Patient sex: F
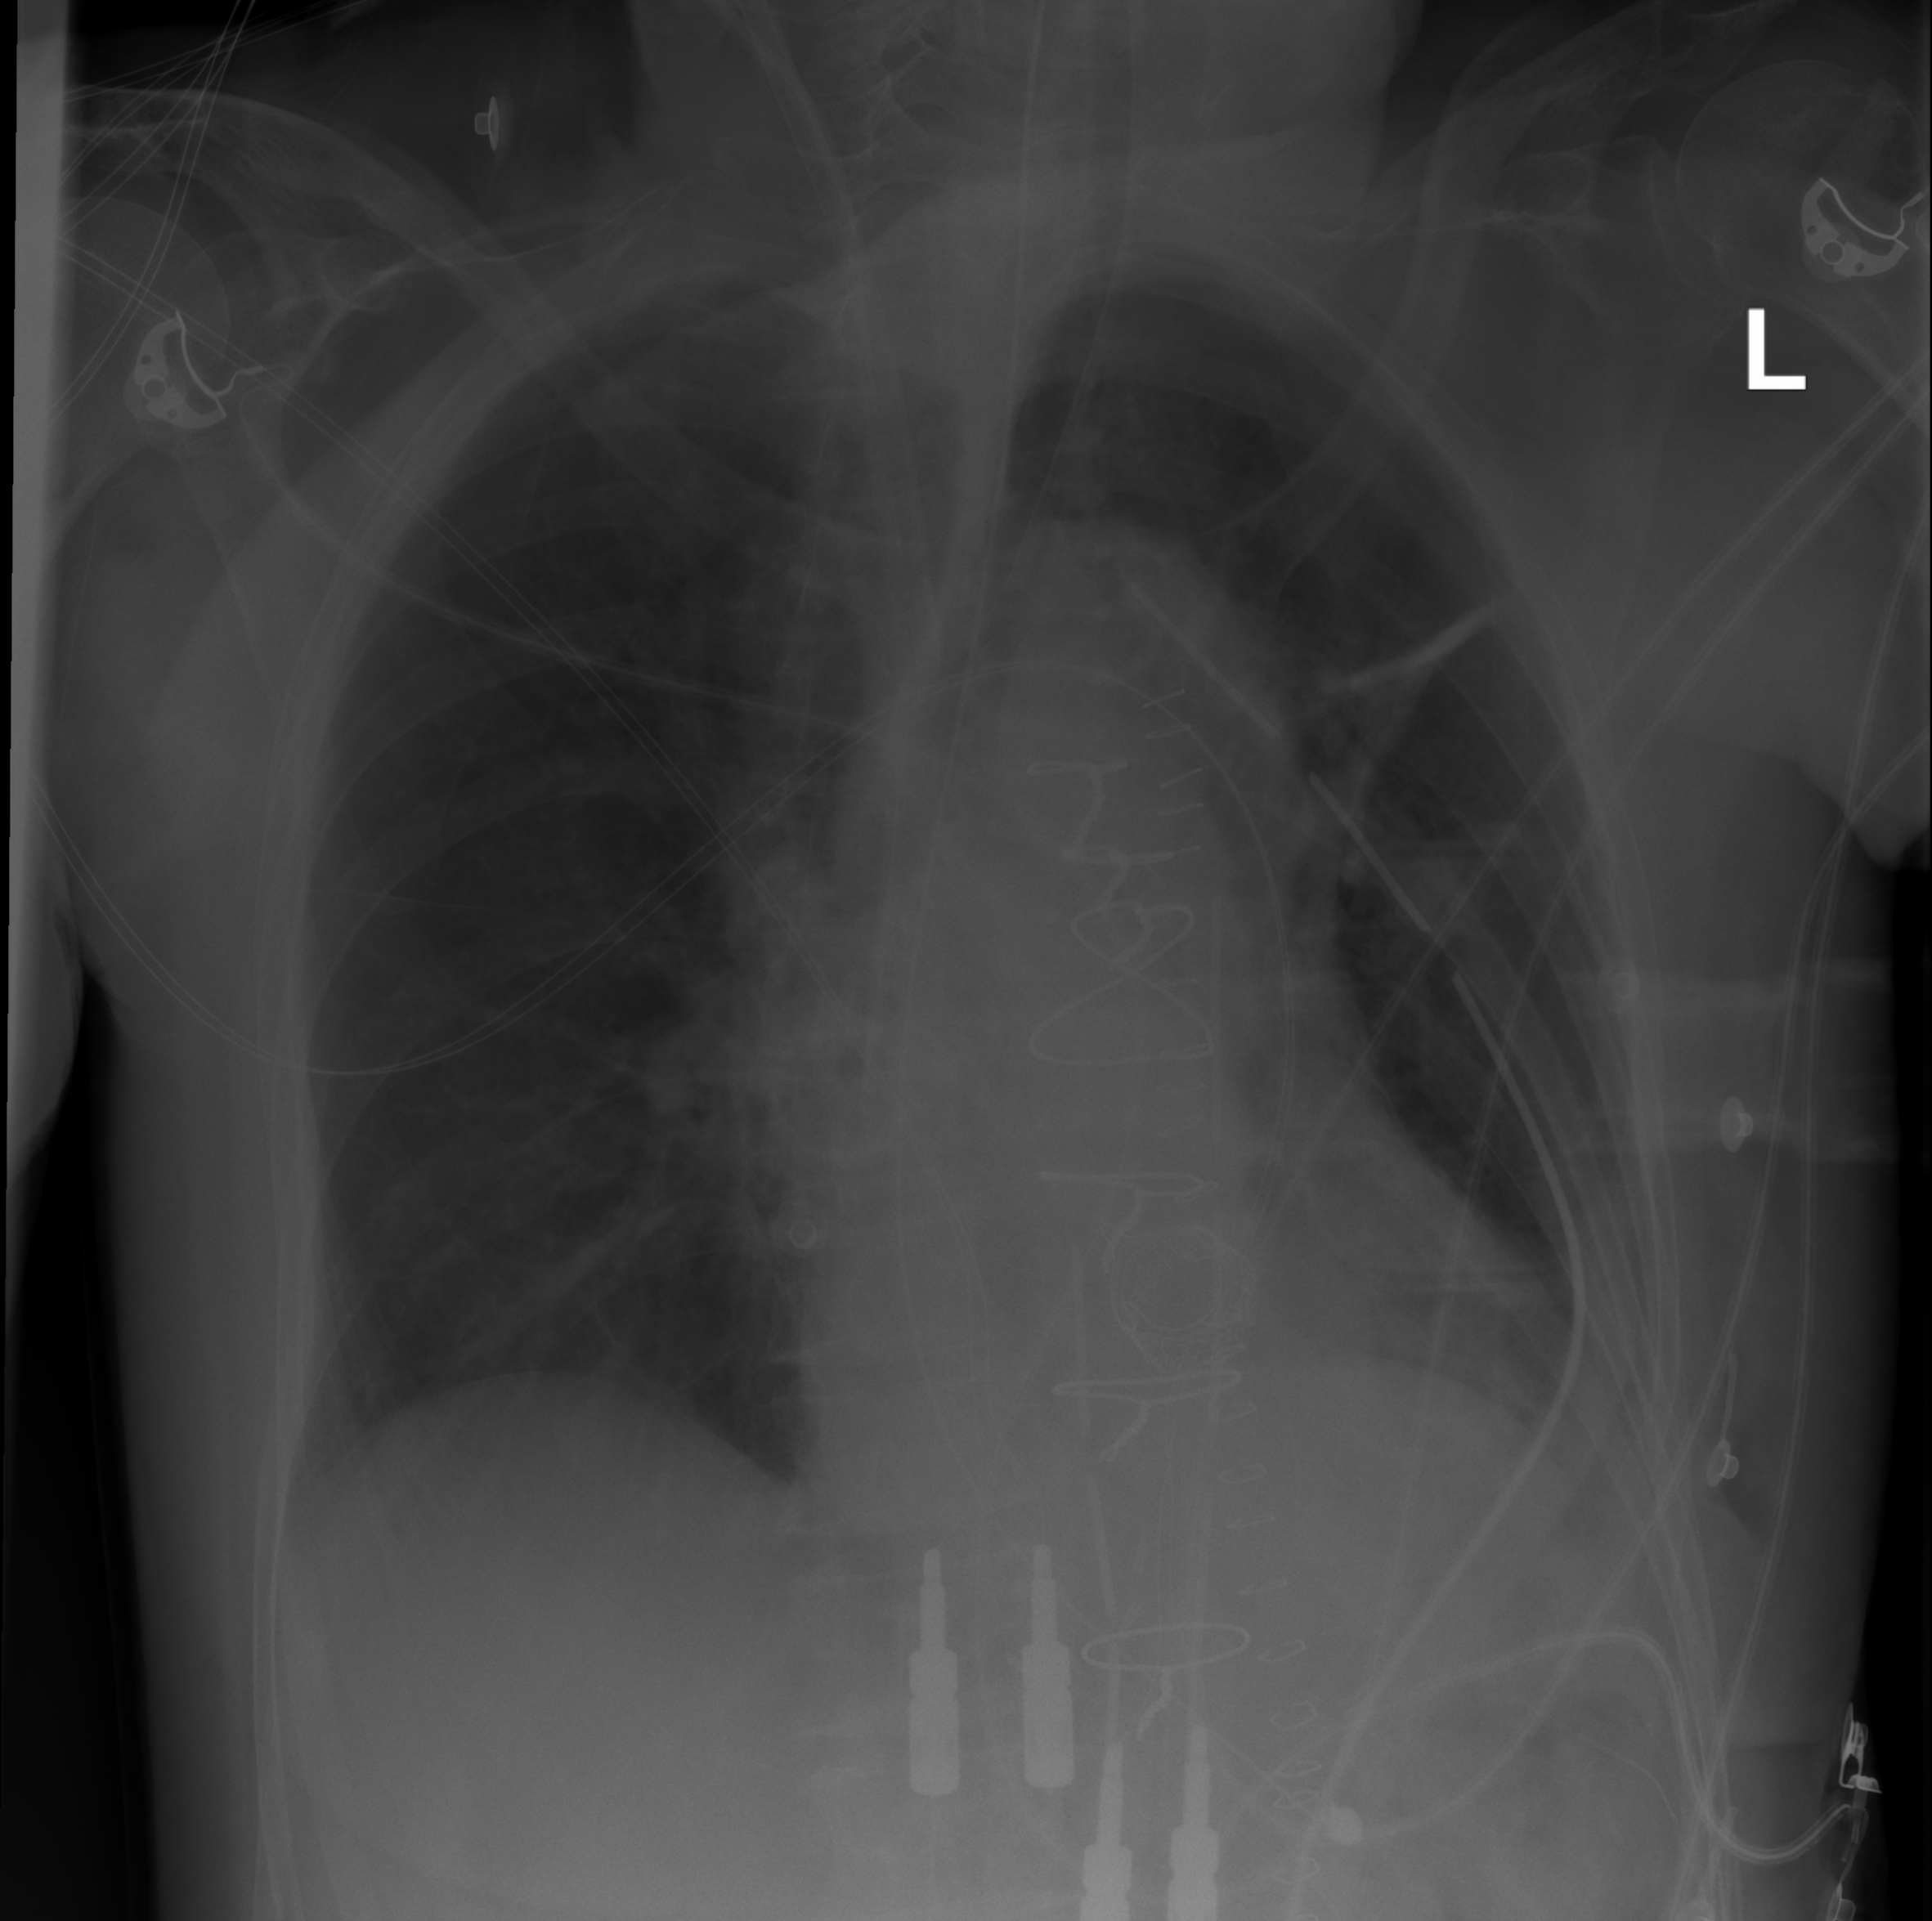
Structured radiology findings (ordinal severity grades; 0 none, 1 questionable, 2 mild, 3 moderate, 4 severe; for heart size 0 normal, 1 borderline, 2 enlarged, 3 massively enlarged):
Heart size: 0
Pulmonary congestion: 2
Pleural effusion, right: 0
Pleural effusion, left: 2
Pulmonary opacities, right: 0
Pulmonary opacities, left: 0
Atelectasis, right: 0
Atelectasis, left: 2